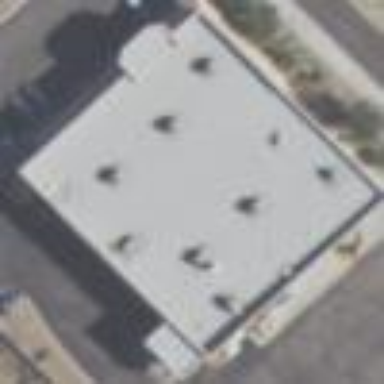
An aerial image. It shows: Retail building.